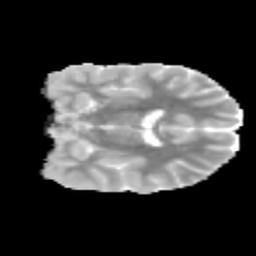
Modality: MD
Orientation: coronal
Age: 10
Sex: female
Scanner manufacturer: siemens
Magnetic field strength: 3 T
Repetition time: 3.8 s
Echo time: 0.07 s